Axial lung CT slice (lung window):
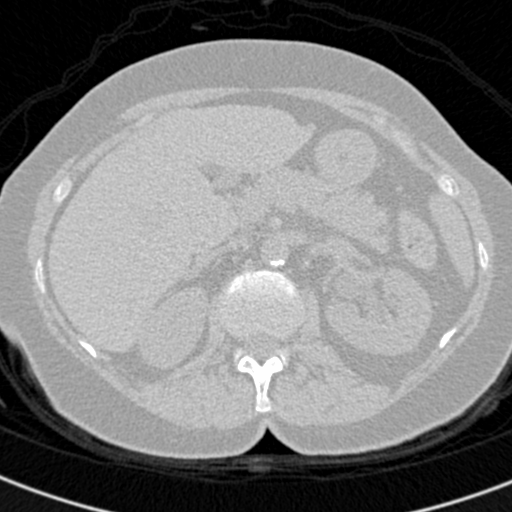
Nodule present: no